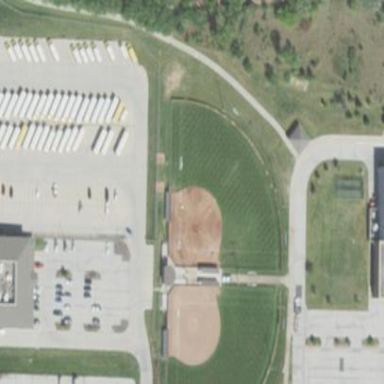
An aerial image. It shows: Baseball pitch for leisure and sports activities.